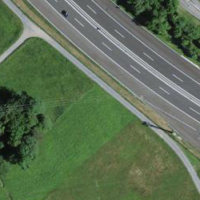
EUNIS habitat code: 57
Species observed at this site:
Filipendula ulmaria